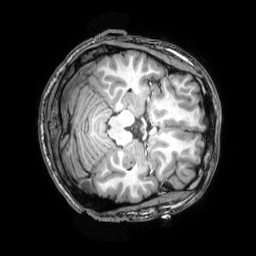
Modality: T1w
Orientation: axial
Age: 42
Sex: male
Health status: healthy
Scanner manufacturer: philips
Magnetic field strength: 3 T
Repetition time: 0.008223 s
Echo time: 0.003791 s